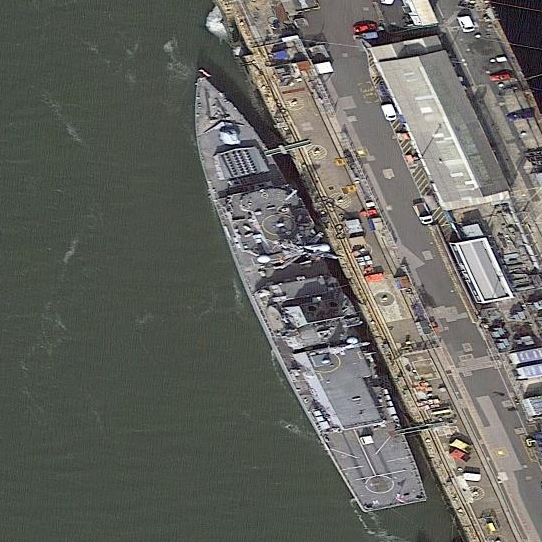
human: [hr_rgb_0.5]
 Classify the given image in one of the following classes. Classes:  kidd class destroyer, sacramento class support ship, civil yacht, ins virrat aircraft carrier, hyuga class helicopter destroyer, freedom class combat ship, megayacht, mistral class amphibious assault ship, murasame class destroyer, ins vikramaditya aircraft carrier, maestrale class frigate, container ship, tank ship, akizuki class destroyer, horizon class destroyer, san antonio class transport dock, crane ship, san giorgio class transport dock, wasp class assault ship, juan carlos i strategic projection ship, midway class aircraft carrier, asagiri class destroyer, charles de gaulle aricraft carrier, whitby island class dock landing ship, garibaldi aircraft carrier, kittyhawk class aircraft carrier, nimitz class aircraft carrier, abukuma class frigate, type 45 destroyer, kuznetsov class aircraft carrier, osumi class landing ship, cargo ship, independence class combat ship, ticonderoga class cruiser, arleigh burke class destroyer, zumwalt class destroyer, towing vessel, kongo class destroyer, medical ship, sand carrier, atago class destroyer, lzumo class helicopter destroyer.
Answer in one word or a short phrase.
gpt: Type 45 destroyer